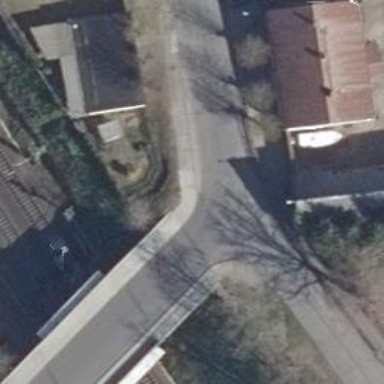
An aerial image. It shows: Residential road with asphalt surface. There are sidewalks on both sides of the road.